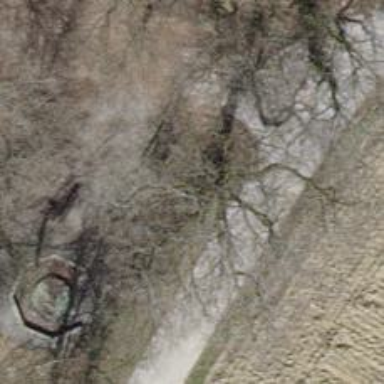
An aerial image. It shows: Historic wayside cross.